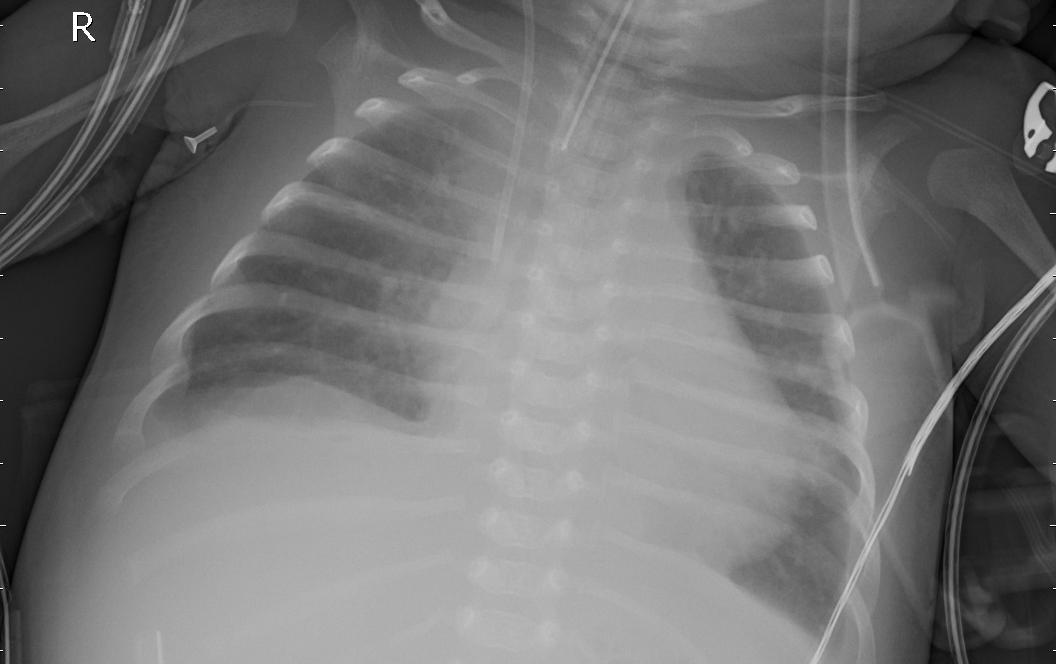
Diagnosis: PNEUMONIA